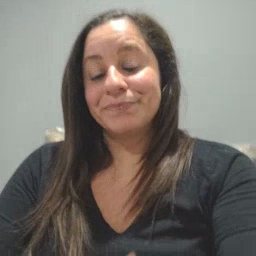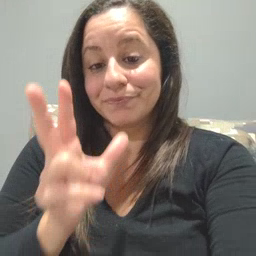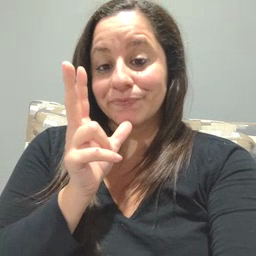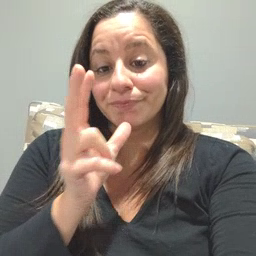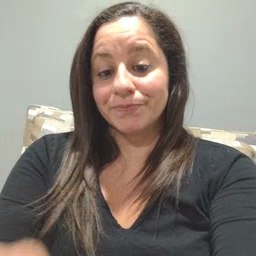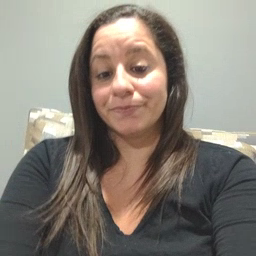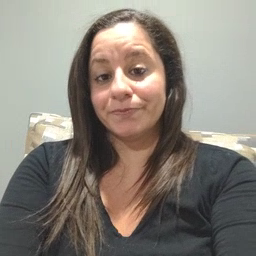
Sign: hen